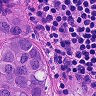
Metastatic tissue present: yes